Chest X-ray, PA view. Patient: 33 years old, sex F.
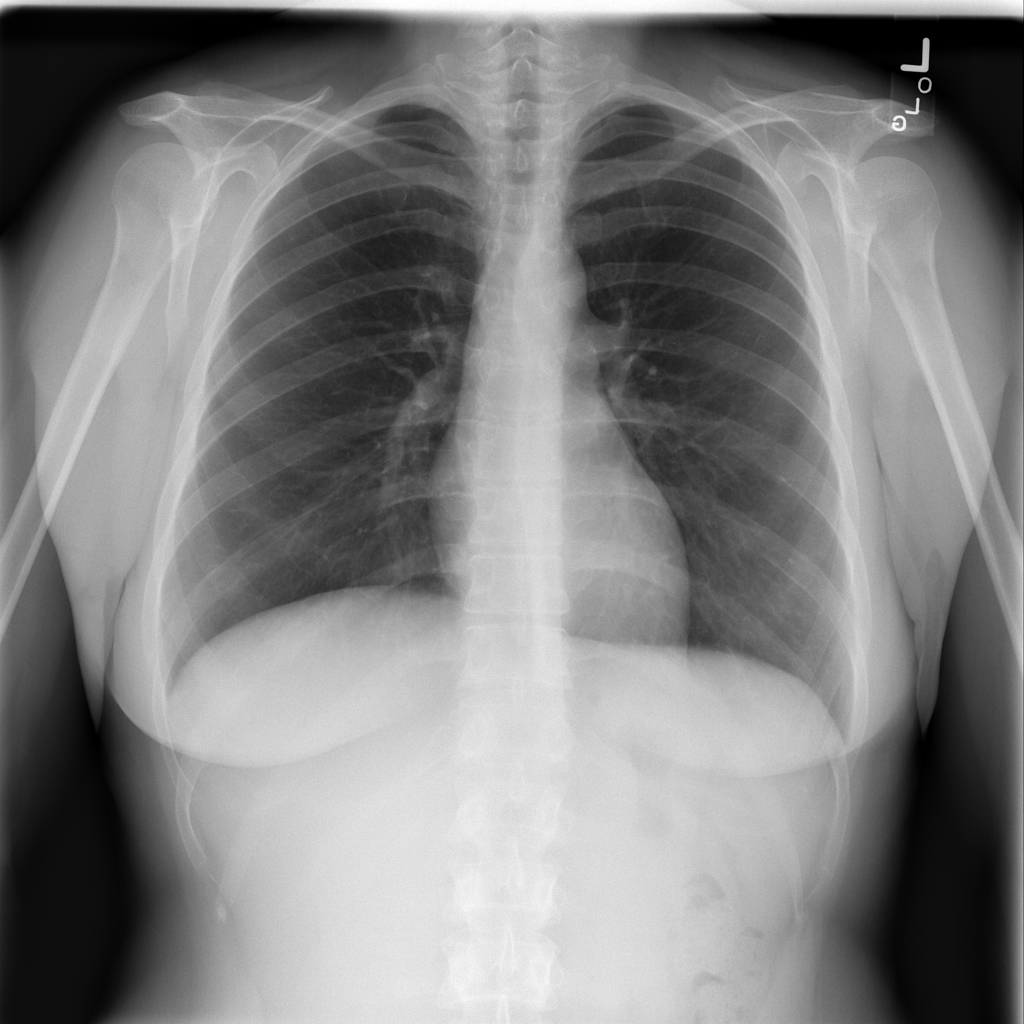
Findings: No Finding